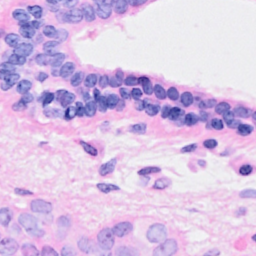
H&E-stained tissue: Breast